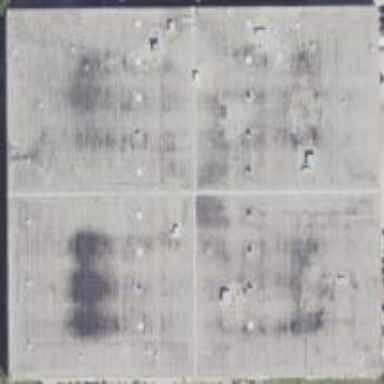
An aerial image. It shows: Industrial building.